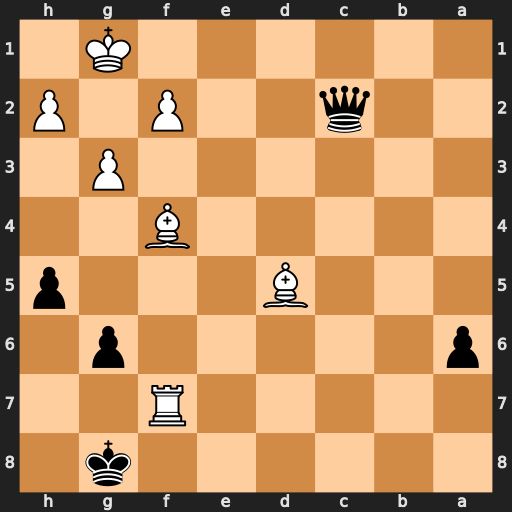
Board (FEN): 6k1/5R2/p5p1/3B3p/5B2/6P1/2q2P1P/6K1
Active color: b
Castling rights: -
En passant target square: -
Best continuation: Qd1+ Kg2 Qxd5+